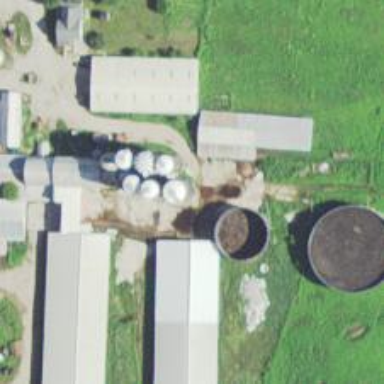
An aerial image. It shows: Silo.